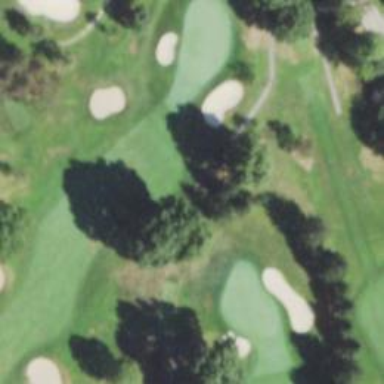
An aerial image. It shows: Path used for both walking and golf.